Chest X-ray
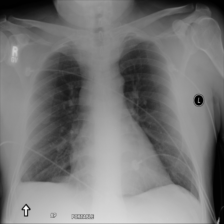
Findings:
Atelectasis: negative
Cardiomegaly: negative
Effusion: positive
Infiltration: negative
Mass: negative
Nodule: negative
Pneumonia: negative
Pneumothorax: negative
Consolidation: negative
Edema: negative
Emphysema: negative
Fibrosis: positive
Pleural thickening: negative
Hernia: negative